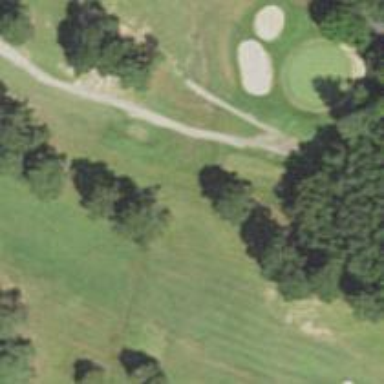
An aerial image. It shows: View of golf hole.